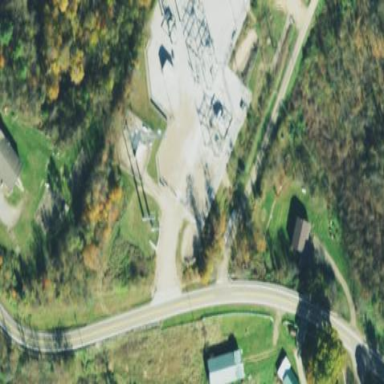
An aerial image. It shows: There is distribution substation enclosed by fence.